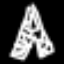
Label: The Eiffel Tower